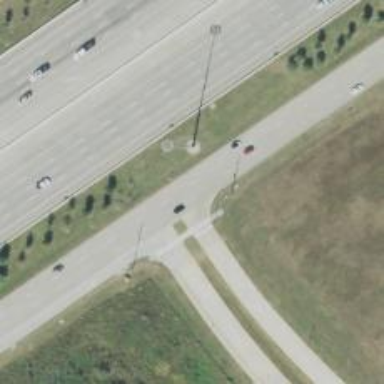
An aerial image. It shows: Secondary road with frontage road alongside.